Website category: restaurant
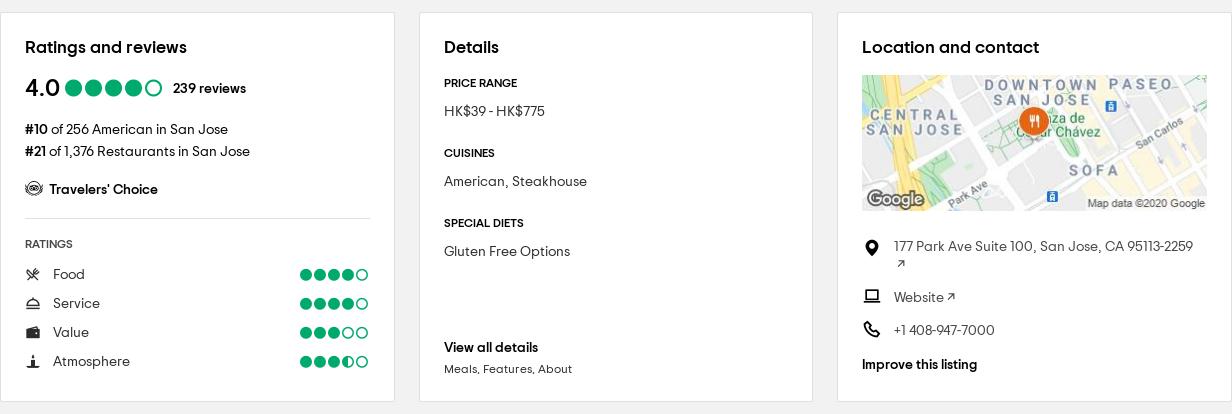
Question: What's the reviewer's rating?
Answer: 4.0

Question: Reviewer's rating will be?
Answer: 4.0

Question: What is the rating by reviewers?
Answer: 4.0

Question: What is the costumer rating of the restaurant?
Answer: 4.0

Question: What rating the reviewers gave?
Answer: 4.0

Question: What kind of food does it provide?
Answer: American, Steakhouse

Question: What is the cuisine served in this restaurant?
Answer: American, Steakhouse

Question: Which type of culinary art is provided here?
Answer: American, Steakhouse

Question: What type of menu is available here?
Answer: American, Steakhouse

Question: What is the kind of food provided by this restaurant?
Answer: American, Steakhouse

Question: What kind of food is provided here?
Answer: American, Steakhouse

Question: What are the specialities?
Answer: American, Steakhouse

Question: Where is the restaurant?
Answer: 177 Park Ave Suite 100, San Jose, CA 95113-2259

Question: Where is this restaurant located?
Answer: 177 Park Ave Suite 100, San Jose, CA 95113-2259

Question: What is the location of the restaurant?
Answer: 177 Park Ave Suite 100, San Jose, CA 95113-2259

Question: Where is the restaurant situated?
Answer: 177 Park Ave Suite 100, San Jose, CA 95113-2259

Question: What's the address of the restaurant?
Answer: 177 Park Ave Suite 100, San Jose, CA 95113-2259

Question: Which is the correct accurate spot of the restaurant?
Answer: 177 Park Ave Suite 100, San Jose, CA 95113-2259

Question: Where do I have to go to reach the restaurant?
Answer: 177 Park Ave Suite 100, San Jose, CA 95113-2259

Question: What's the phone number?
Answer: +1 408-947-7000

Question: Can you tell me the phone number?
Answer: +1 408-947-7000

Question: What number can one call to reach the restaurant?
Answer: +1 408-947-7000

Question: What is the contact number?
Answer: +1 408-947-7000

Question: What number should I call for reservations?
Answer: +1 408-947-7000

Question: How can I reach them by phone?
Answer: +1 408-947-7000